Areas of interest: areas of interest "Wujin District Football Association Football Field"
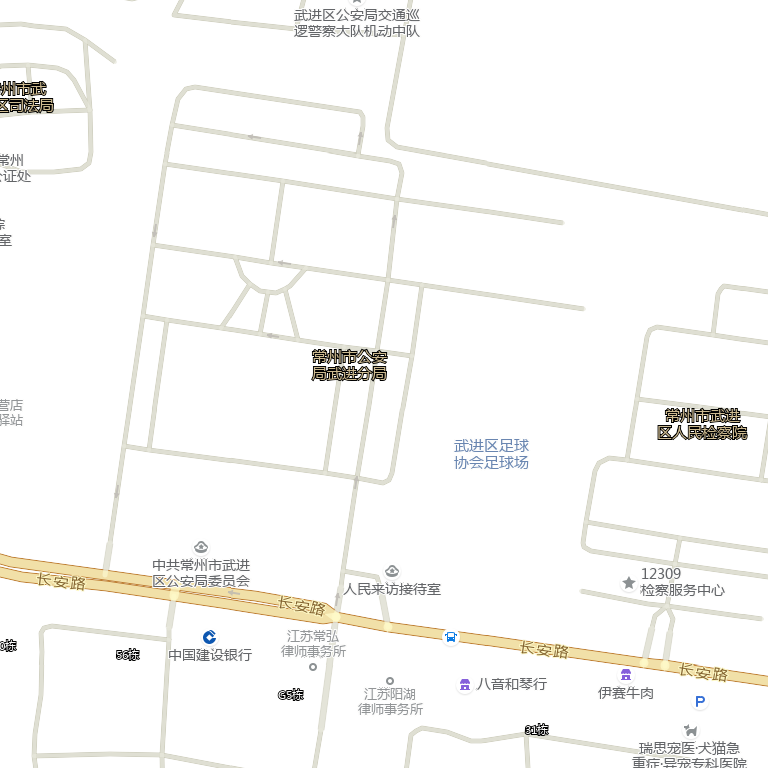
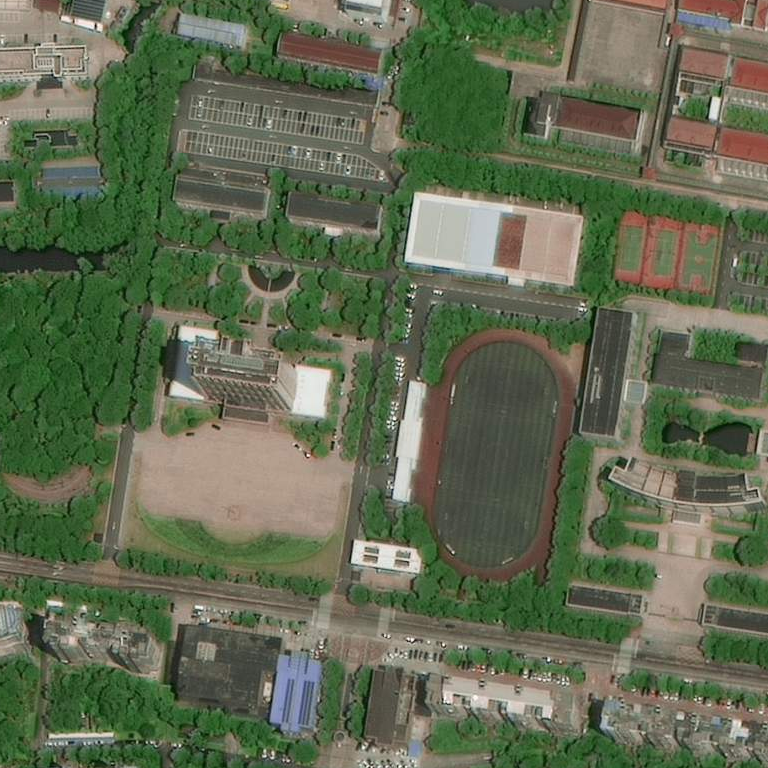